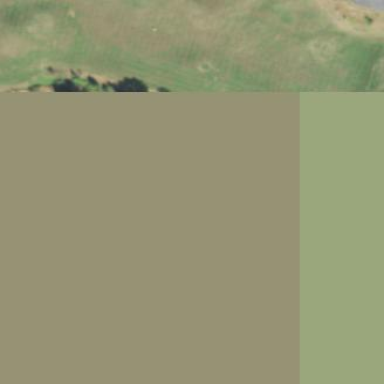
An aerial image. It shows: Golf pitch.